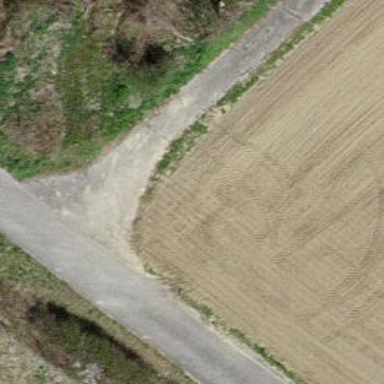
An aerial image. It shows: Track with grade 1 quality.